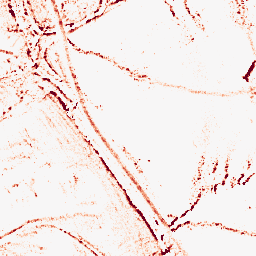
Category: morphological
Decomposition family: morphological_square
Decomposition parameters: operation: opening
size: 5
Upsampling method: area
Upsampling parameters: scale: 2
Upsampling scale: 2